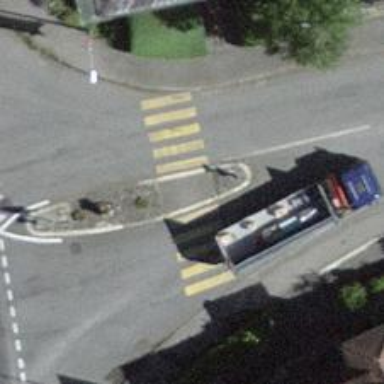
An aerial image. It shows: Marked crossing with pedestrian island.